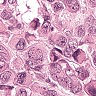
Metastatic tissue present: yes